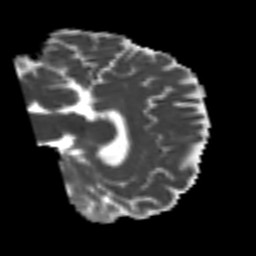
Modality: MD
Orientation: sagittal
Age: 62
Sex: male
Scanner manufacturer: siemens
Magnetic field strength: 3 T
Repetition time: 4.999 s
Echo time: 0.07946 s